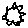
Label: sun